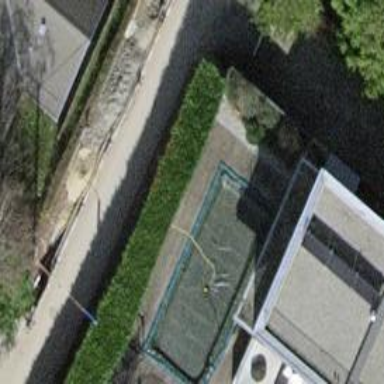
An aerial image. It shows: Swimming pool located in leisure land.